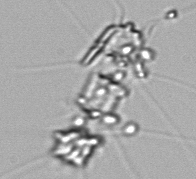
Label: Chaetoceros_didymus_TAG_external_flagellate